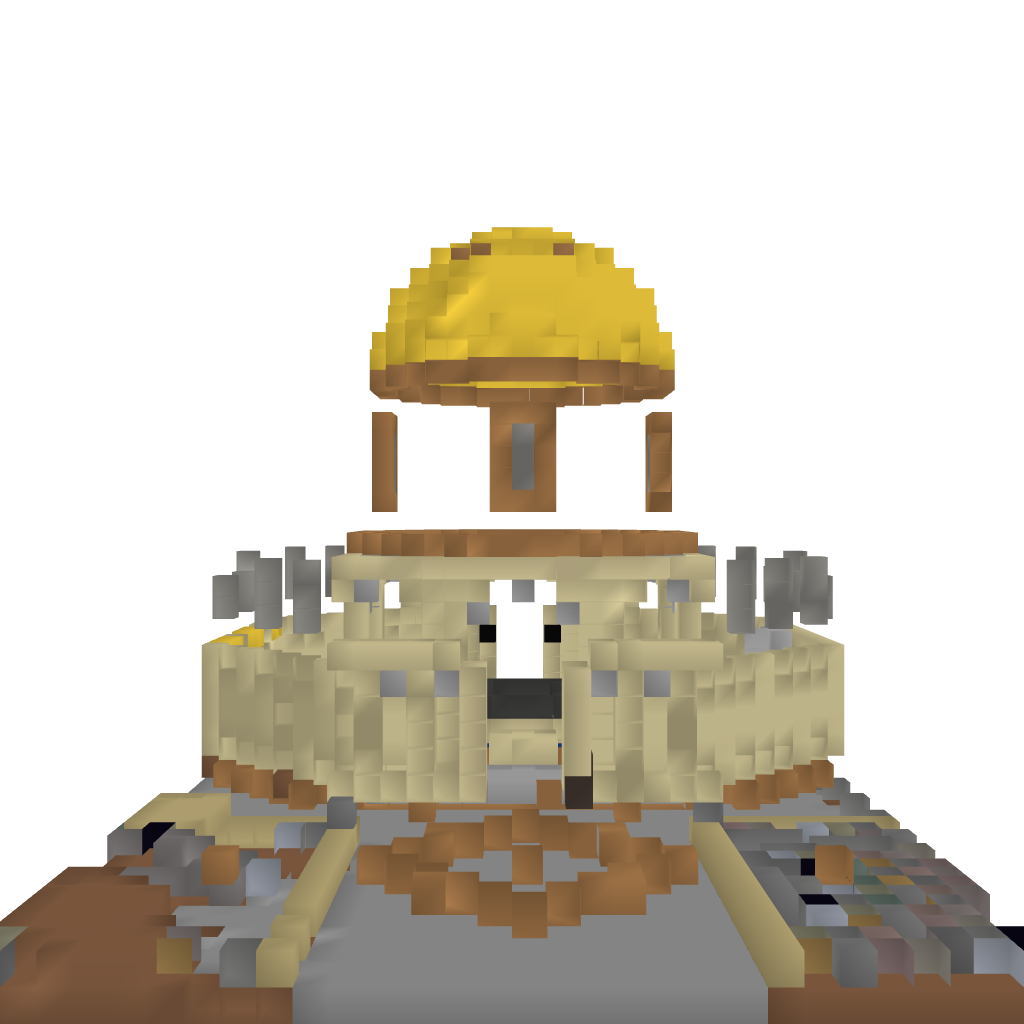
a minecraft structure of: Dome of the Rock